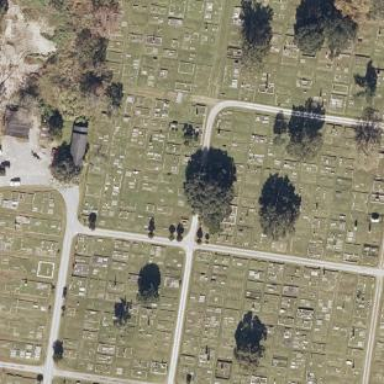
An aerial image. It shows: Sector within cemetery.